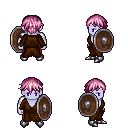
a pixel art fantasy rpg character, male body template, dark elf, purple skin, brown robe, red pants, pink short bangs hairstyle, metal boots, shield, four views (front, back, left, right), 2x2 character sprite sheet, small pixel art, hard edges, no anti-aliasing